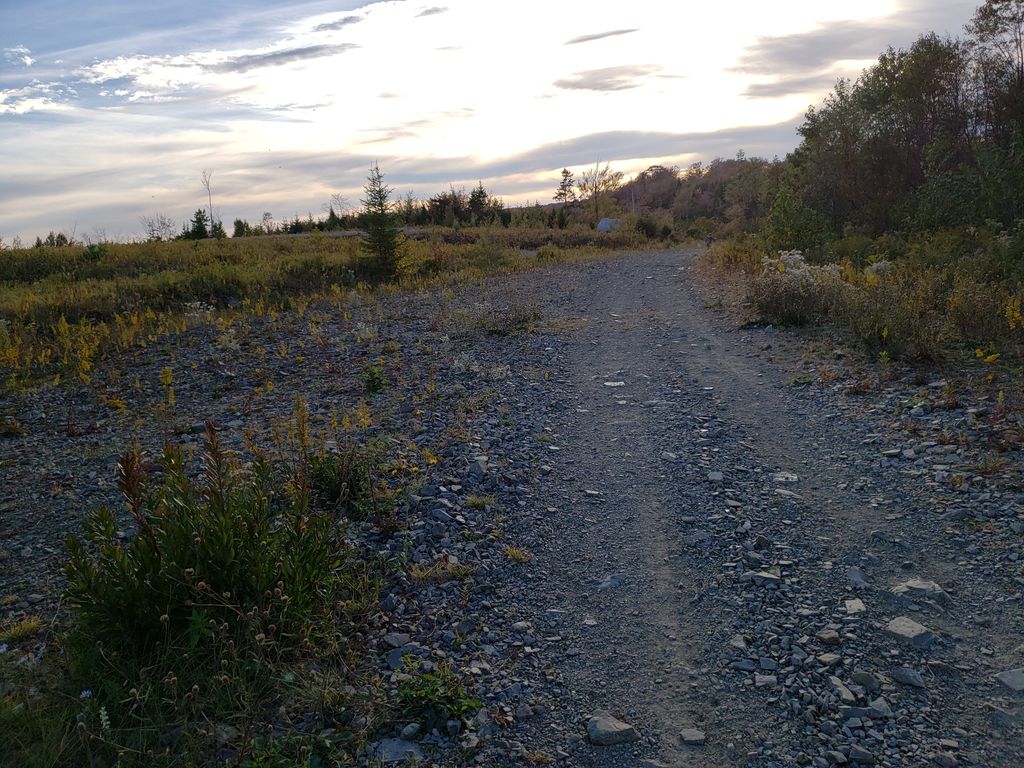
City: halifax